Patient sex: M
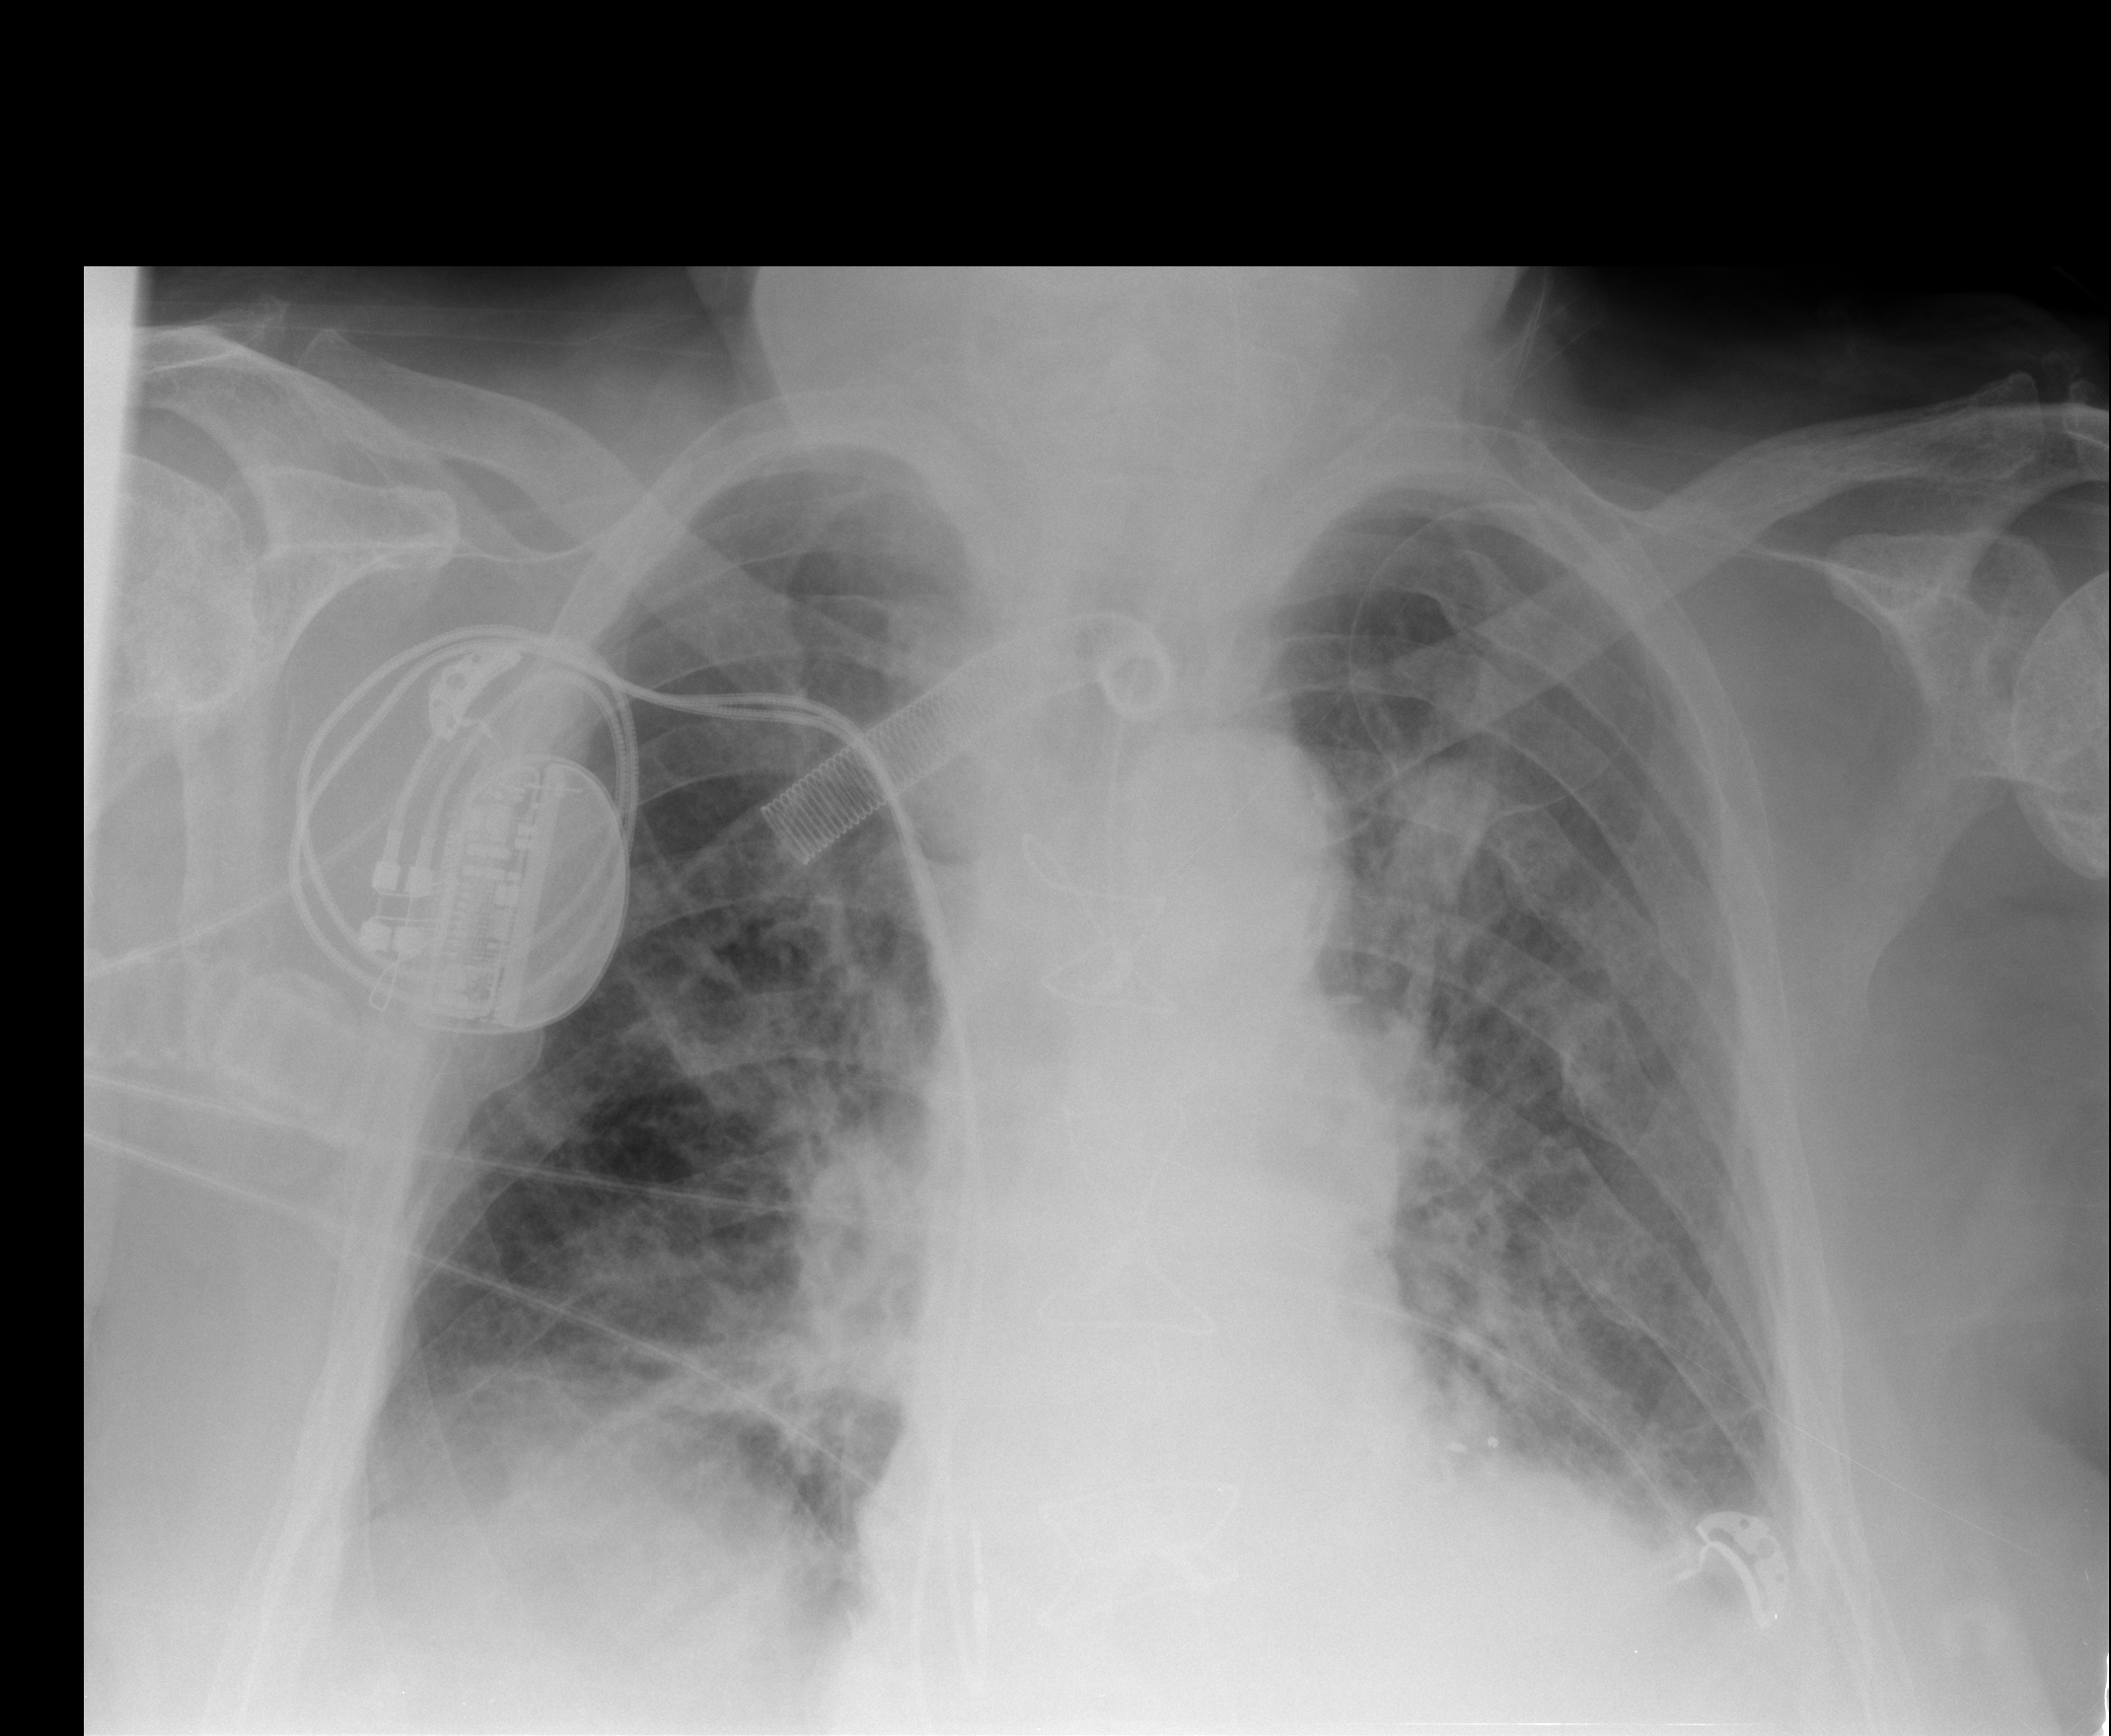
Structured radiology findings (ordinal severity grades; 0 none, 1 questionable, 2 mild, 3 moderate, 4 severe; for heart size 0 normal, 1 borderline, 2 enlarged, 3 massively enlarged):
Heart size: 1
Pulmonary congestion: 2
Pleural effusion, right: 1
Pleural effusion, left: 2
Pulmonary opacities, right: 2
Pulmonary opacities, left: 2
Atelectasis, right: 2
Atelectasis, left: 2